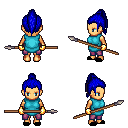
a pixel art fantasy rpg character, female body template, human, tanned skin, teal tunic, magenta pants, blue long topknot hairstyle, gold gloves, black slippers, spear, four views (front, back, left, right), 2x2 character sprite sheet, small pixel art, hard edges, no anti-aliasing